Question: I need to know a way to connect to a FTP site through SFTP. I am using 'SharpSSH' and i am unable to find an example to do the program.
For now, i have downloaded the 'SharpSSH' '.DLL' files and added as references. Now i need to write the code where i could connect, and upload/download files from the FTP server.
How can i do this ? Help.

Code :
'''
//ip of the local machine and the username and password along with the file to be uploaded via SFTP.
FileUploadUsingSftp("http://Some-sftp-site.com", "username", "password", @"D:", @"name.txt");
'''
The above code is in the Main Method.
Then ;
'''
private static void FileUploadUsingSftp(string FtpAddress, string FtpUserName, string FtpPassword, string FilePath, string FileName)
{
Sftp sftp = null;
try
{
// Create instance for Sftp to upload given files using given credentials
sftp = new Sftp(FtpAddress, FtpUserName, FtpPassword);
// Connect Sftp
sftp.Connect();
// Upload a file
sftp.Put(FilePath + FileName);
// Close the Sftp connection
sftp.Close();
}
finally
{
if (sftp != null)
{
sftp.Close();
}
}
}
'''
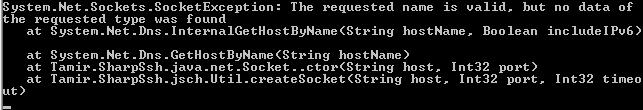
Answer: What have you done as of right now?
We can't just give you a straight answer on 'how to upload files'....
Here is a tutorial:
<URL>